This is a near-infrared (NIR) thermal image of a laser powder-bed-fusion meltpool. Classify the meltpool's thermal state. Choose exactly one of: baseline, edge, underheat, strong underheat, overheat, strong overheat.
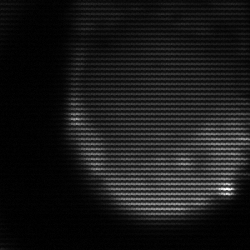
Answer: edge